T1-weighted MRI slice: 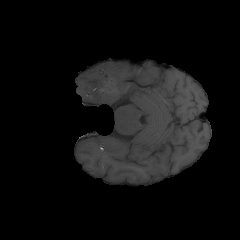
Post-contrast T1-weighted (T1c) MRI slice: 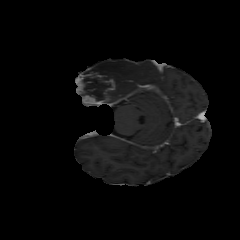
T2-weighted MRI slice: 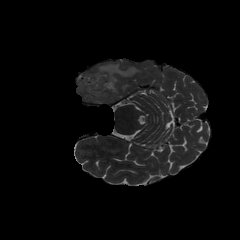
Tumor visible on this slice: yes